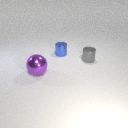
small gray metal cylinder behind large purple metal sphere